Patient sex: M
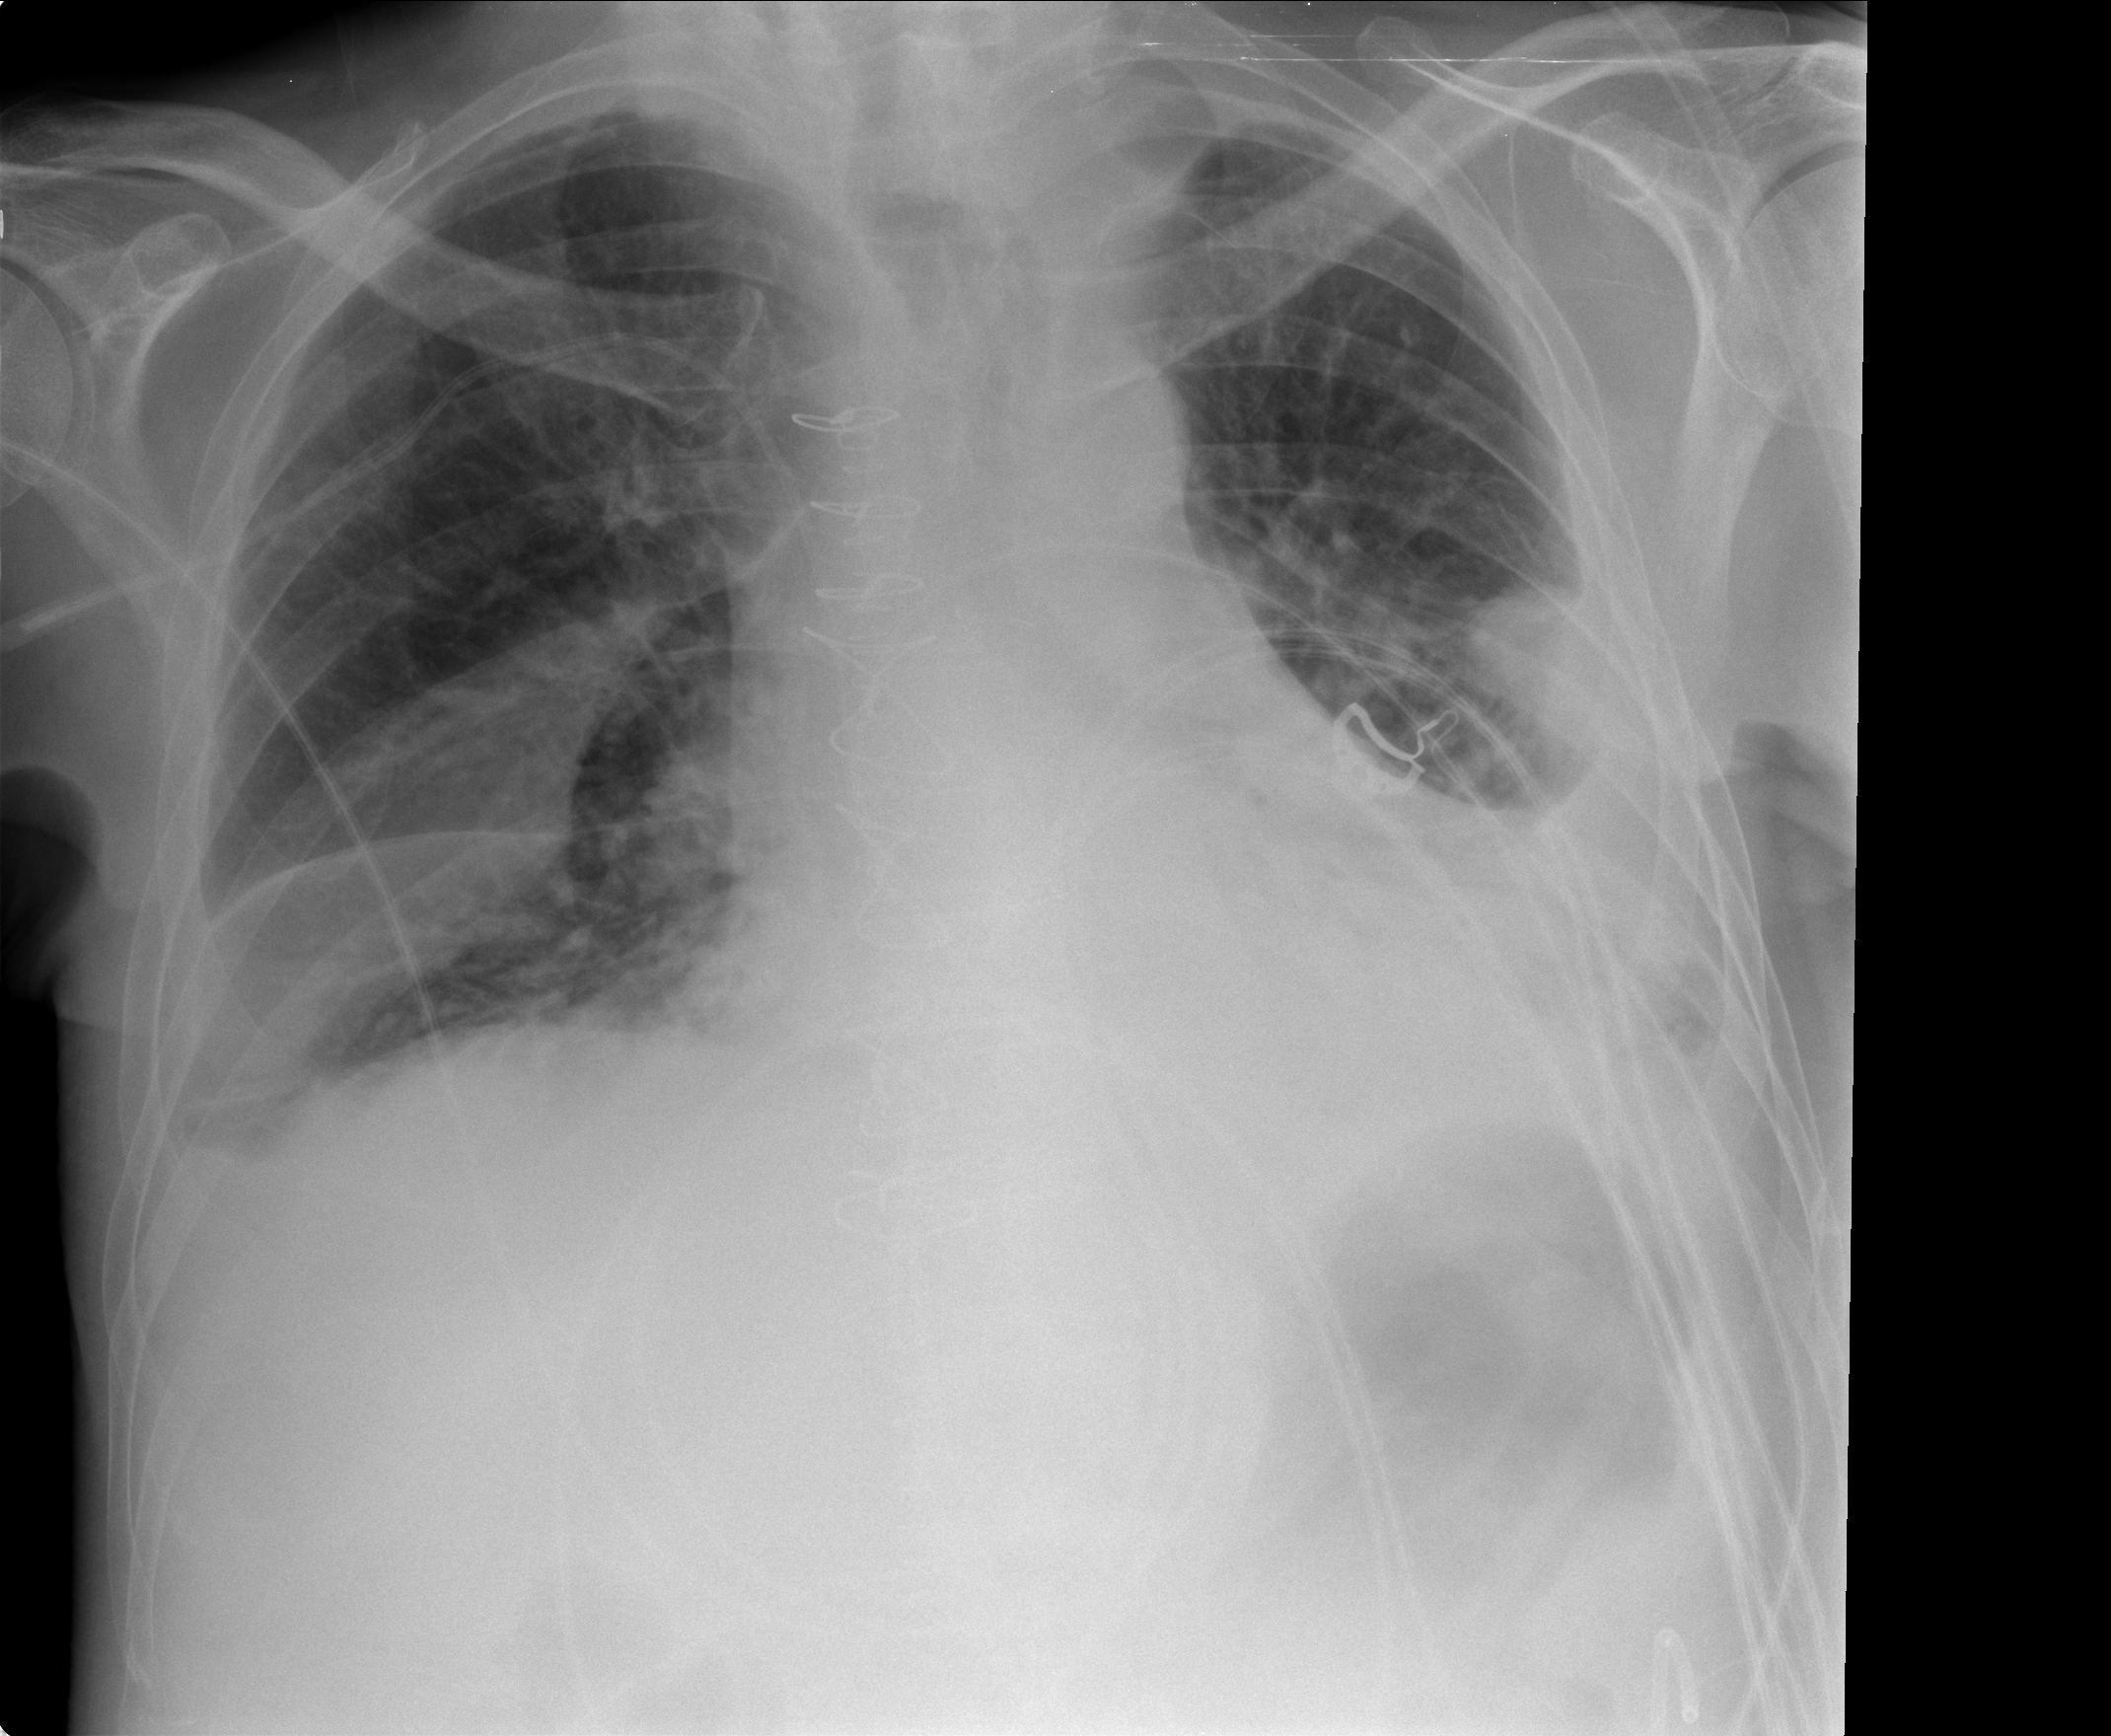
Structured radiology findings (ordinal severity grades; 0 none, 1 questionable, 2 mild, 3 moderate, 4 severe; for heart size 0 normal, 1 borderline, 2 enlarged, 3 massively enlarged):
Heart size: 2
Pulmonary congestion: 0
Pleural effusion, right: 2
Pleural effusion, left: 2
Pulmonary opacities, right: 0
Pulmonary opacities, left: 0
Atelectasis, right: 2
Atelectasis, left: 0